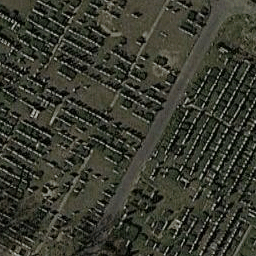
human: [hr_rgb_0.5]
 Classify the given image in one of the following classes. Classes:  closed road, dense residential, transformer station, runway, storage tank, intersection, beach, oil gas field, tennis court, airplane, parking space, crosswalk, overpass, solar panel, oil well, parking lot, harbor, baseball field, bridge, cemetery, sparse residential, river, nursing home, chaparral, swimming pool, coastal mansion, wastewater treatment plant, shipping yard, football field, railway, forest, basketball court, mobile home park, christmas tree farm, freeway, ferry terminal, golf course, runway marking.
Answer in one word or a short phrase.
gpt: cemetery